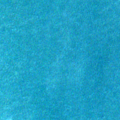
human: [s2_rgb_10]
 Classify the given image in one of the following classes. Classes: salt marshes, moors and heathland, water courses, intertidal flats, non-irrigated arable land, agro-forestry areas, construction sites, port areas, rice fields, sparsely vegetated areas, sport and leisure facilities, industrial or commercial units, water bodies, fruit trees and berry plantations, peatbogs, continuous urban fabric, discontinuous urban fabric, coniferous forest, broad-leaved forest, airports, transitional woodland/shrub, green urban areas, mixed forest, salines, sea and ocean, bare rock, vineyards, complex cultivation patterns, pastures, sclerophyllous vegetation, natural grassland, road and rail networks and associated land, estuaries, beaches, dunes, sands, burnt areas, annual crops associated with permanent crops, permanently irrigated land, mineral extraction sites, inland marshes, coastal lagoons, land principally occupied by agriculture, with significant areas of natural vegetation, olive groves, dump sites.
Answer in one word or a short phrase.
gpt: sea and ocean